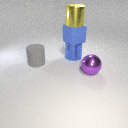
large gray rubber cylinder to the left of large blue metal cylinder